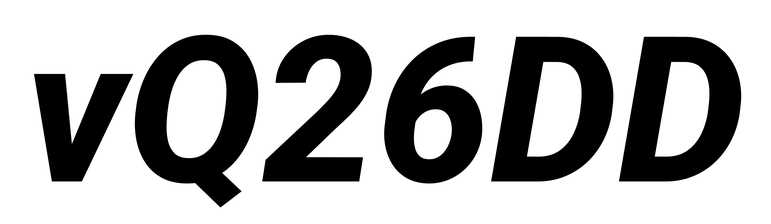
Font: Roboto-Italic_ExtraBold_Italic